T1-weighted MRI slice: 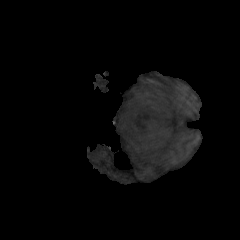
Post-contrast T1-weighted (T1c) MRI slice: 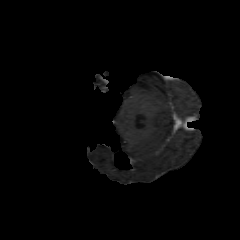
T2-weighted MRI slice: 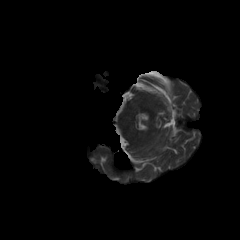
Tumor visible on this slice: no